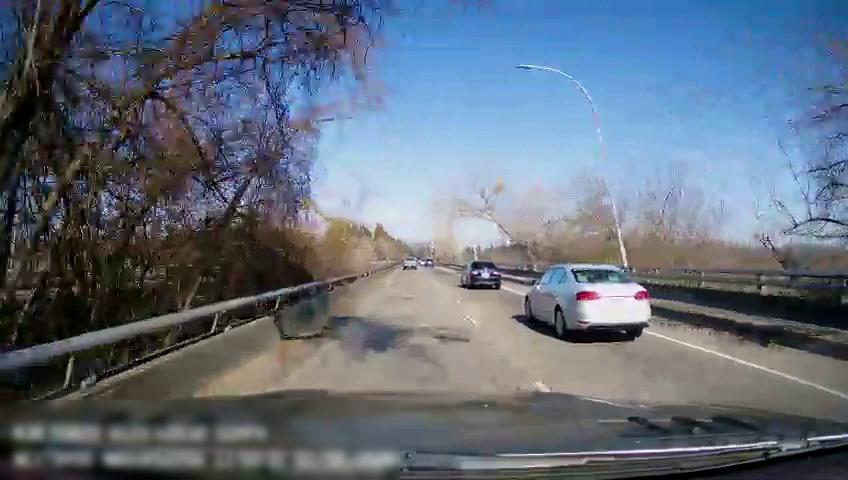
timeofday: Day
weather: Sunny
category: Drivable Space
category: Vehicles | Car
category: Vehicles | Car
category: Vehicles | Truck
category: Lanes | Current Lane
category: Lanes | Alternate Lane